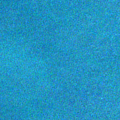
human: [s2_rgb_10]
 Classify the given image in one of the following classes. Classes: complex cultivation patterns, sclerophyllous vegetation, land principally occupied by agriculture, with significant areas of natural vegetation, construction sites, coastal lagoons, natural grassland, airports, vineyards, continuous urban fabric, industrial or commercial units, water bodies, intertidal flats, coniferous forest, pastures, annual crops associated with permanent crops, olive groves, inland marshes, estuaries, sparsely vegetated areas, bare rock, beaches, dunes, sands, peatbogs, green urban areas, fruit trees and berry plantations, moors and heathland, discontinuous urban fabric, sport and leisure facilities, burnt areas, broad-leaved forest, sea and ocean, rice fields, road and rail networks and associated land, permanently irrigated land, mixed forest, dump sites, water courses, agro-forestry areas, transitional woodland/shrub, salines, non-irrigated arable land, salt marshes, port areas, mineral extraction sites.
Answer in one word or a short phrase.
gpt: sea and ocean